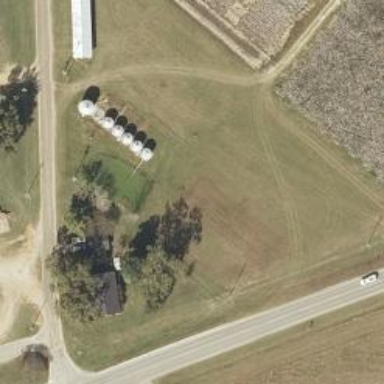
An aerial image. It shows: Silo.